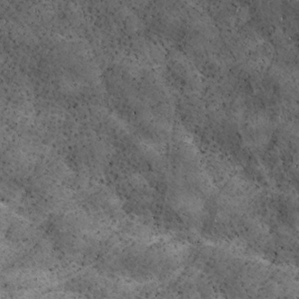
Label: non_frost